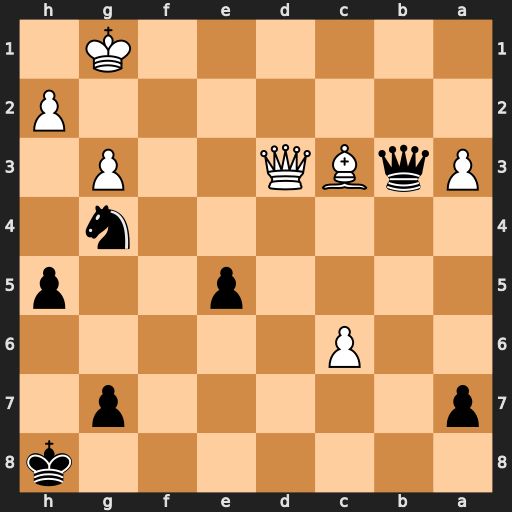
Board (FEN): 7k/p5p1/2P5/4p2p/6n1/PqBQ2P1/7P/6K1
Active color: b
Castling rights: -
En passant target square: -
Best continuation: Qb6+ Bd4 exd4